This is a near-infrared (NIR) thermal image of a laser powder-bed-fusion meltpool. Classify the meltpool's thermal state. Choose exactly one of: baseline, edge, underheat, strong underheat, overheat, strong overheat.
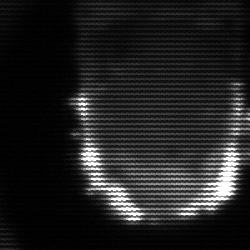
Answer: baseline